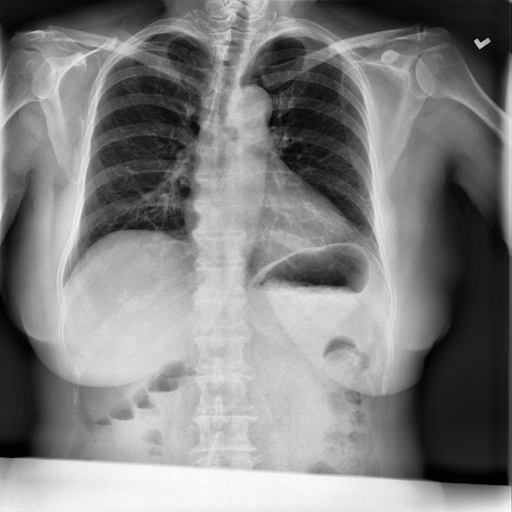
Finding: NORMAL